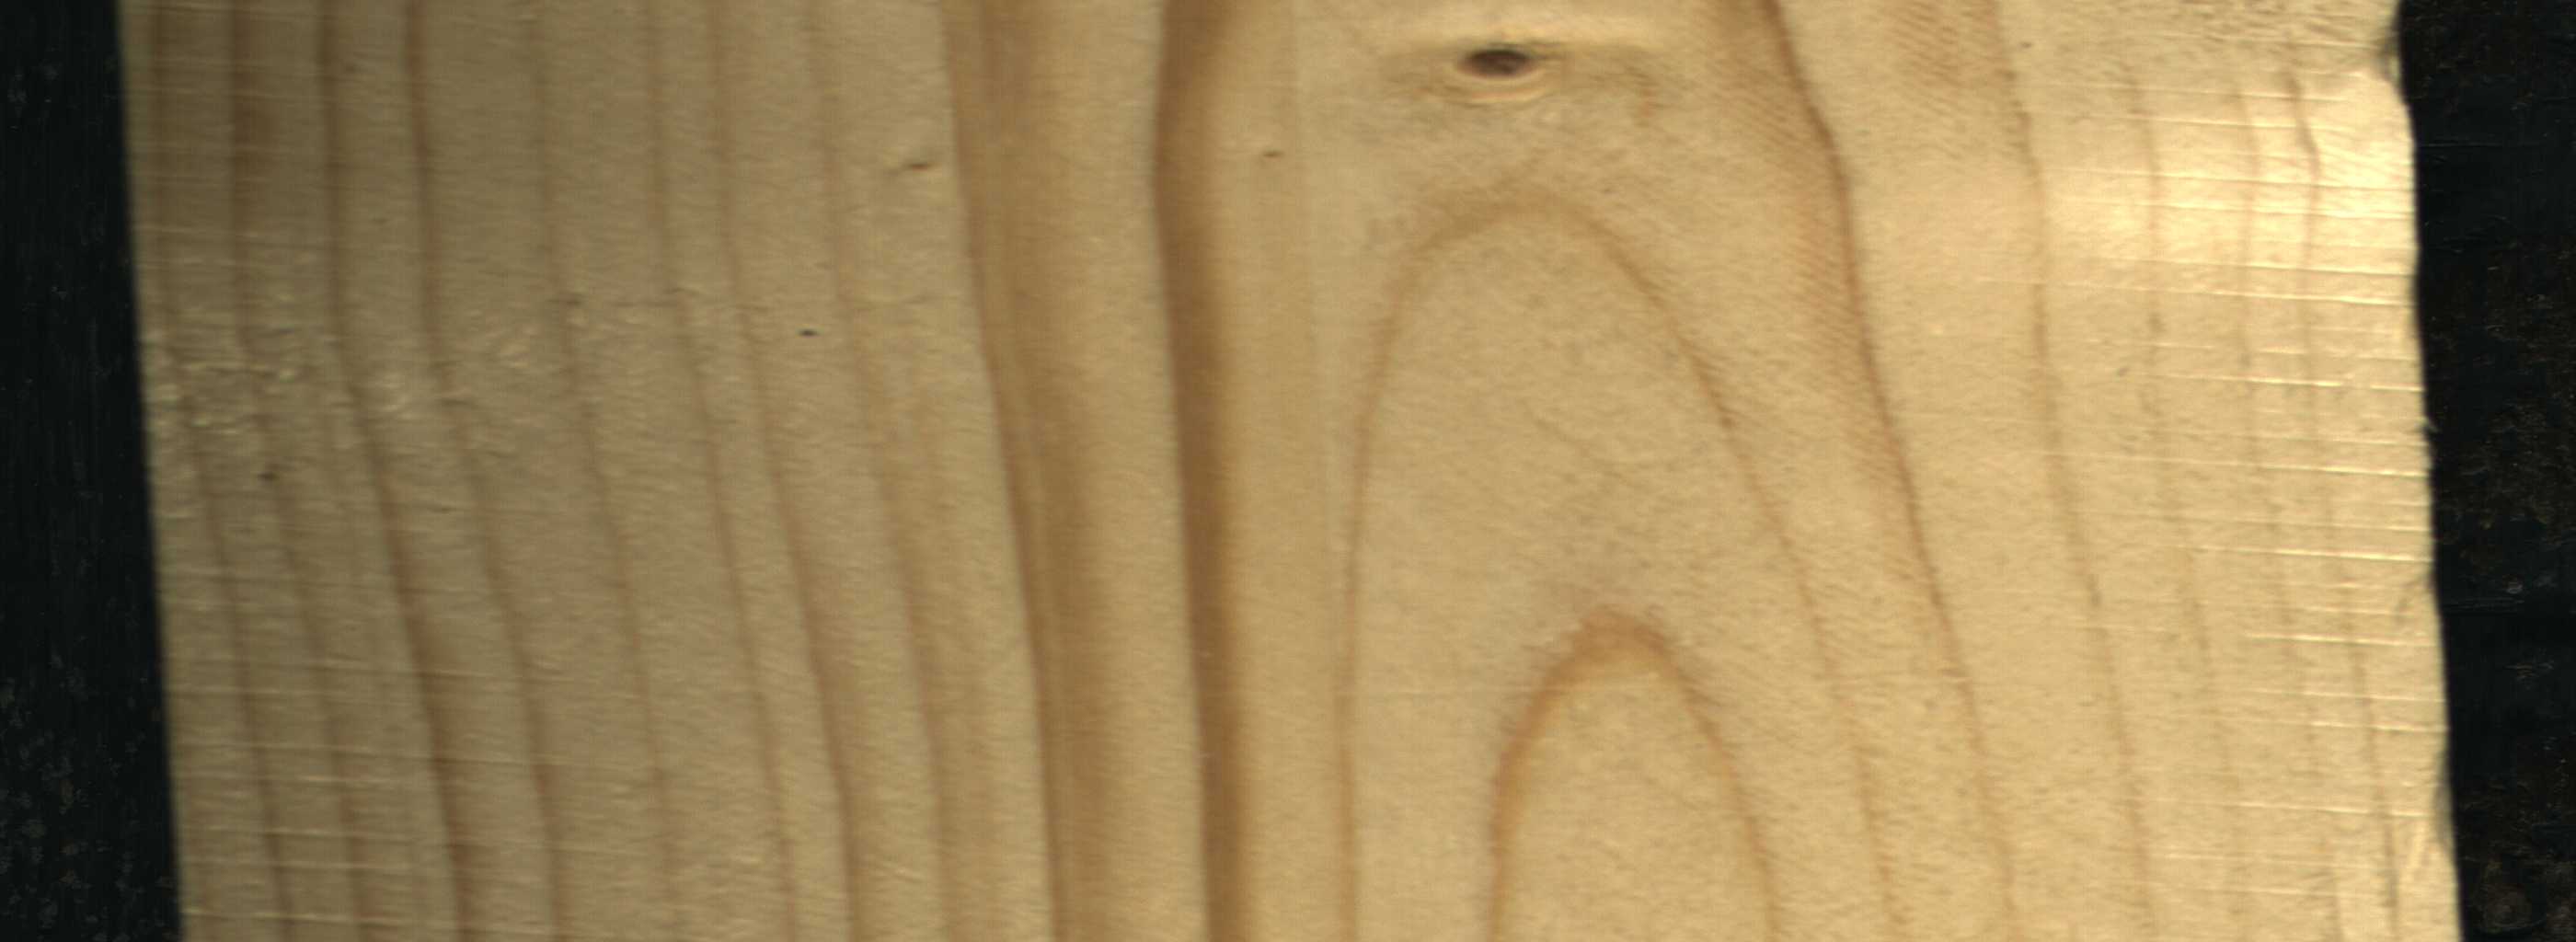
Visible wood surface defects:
Live_Knot